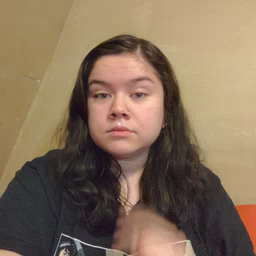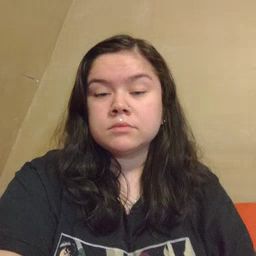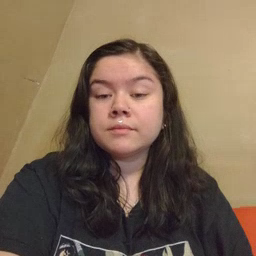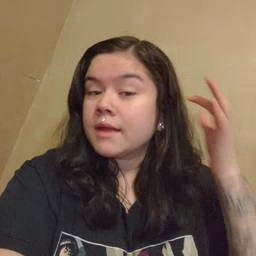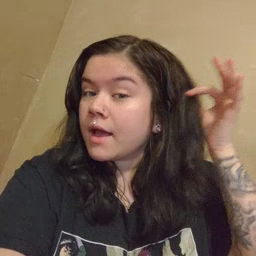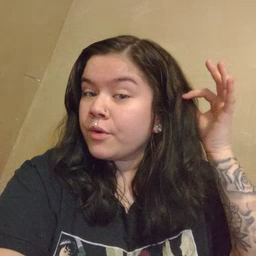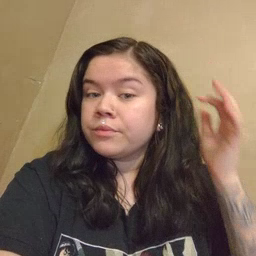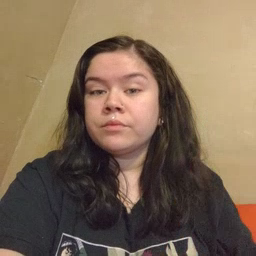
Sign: hair